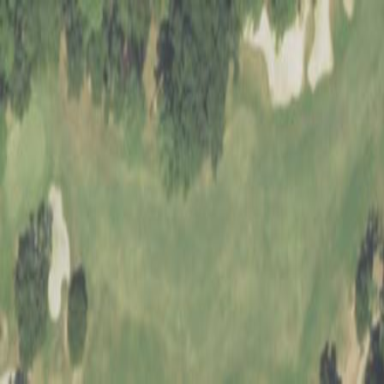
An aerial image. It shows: Scenic golf fairway.